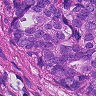
Metastatic tissue present: yes